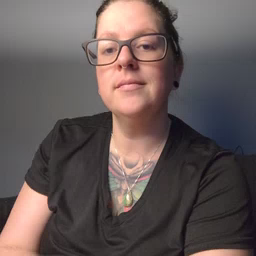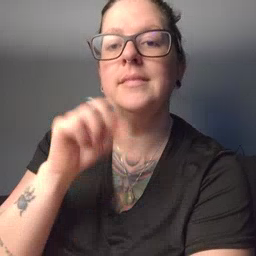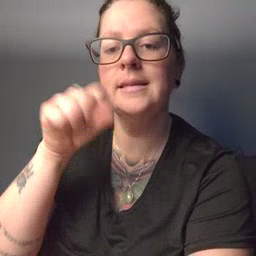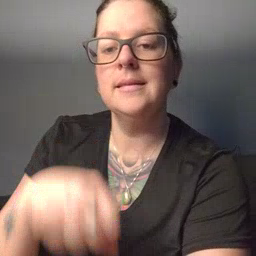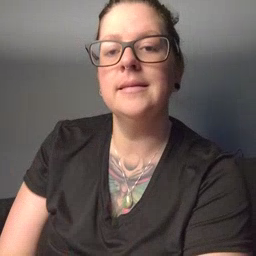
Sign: yes